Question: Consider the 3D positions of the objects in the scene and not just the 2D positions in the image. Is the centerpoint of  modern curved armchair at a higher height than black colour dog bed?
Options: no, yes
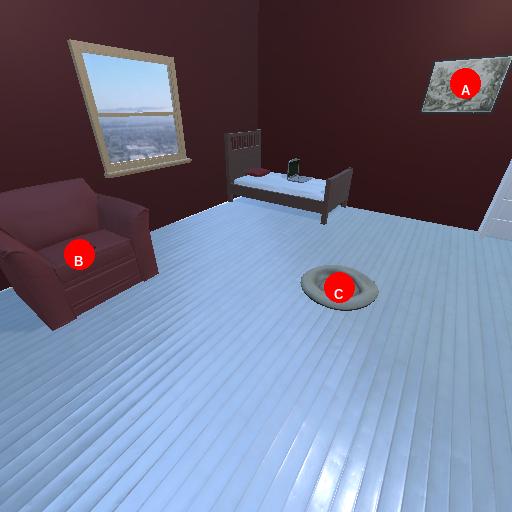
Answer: no